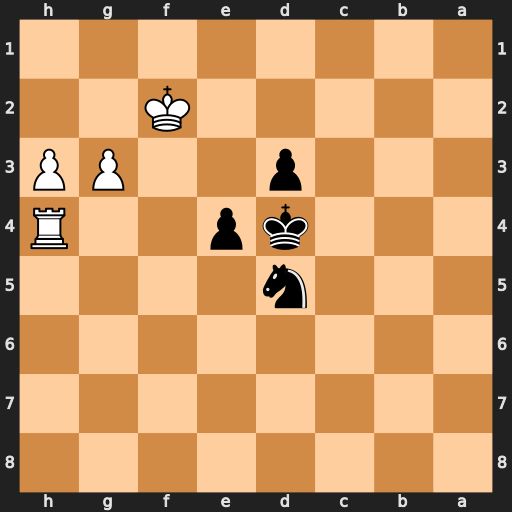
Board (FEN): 8/8/8/3n4/3kp2R/3p2PP/5K2/8
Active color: b
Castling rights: -
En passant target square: -
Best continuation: Nc3 Rh7 e3+ Kf3 e2 Rd7+ Kc4